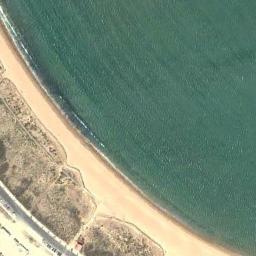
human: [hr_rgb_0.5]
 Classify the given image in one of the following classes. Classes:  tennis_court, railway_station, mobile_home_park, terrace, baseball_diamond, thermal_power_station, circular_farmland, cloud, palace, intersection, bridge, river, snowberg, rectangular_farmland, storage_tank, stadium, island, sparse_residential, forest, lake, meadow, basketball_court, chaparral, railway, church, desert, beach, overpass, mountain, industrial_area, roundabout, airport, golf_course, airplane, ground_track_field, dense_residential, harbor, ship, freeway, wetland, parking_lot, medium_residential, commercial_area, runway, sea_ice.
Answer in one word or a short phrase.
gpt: beach